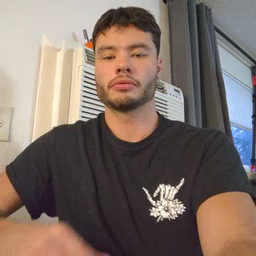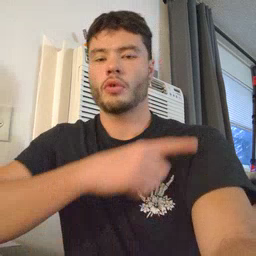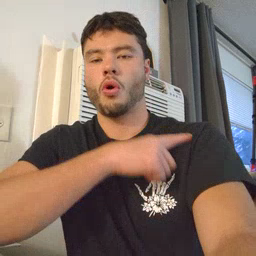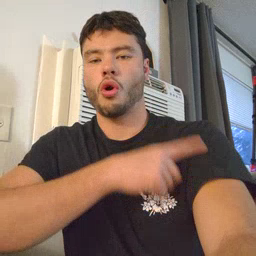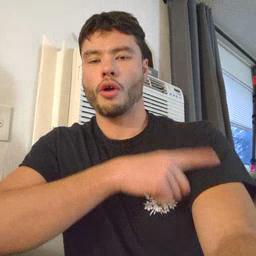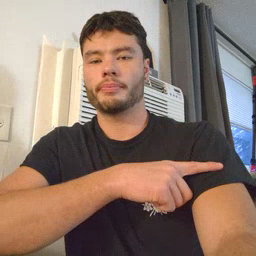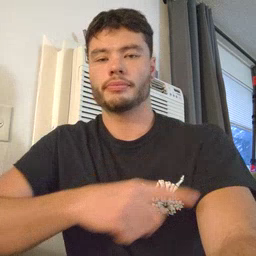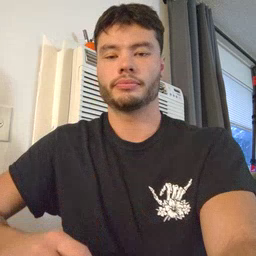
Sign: arm